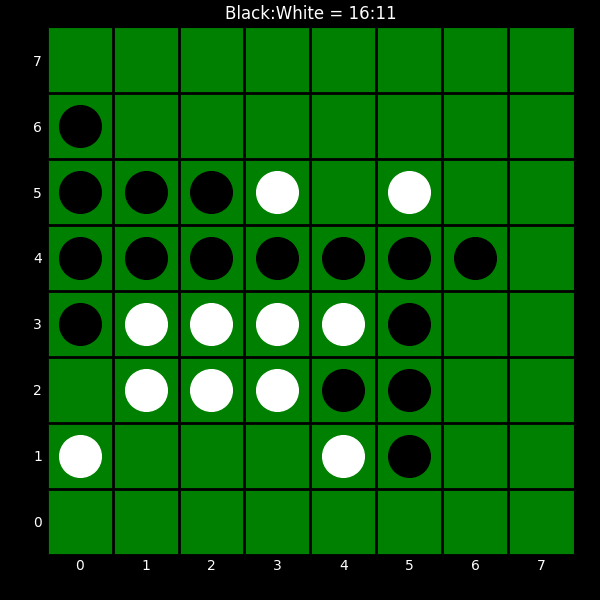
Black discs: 16
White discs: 11